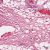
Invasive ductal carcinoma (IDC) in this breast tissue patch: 1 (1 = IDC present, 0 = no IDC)